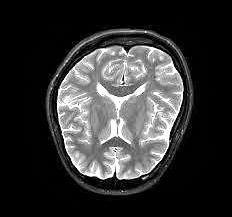
Label: notumor